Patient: sex M, age 57
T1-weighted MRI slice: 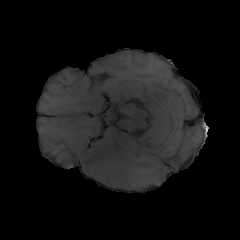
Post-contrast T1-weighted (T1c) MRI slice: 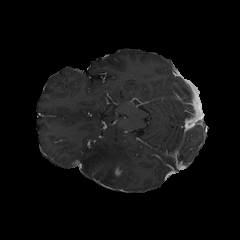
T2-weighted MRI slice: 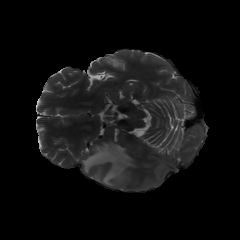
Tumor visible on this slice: yes
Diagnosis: Glioblastoma, IDH-wildtype
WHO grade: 4